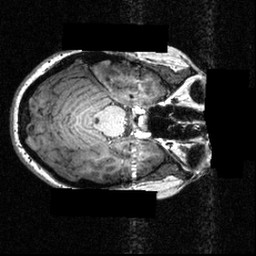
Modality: T1w
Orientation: axial
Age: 26
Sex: female
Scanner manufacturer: siemens
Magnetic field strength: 3.951 T
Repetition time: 1.5 s
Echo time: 0.00335 s